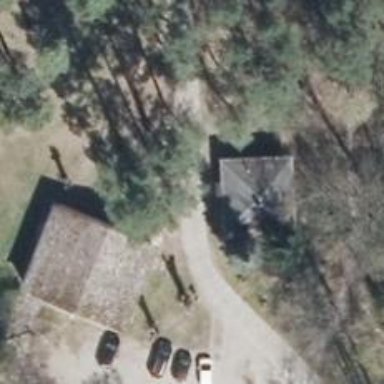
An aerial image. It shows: Concrete driveway with surface made of concrete plates.